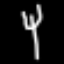
Label: fork